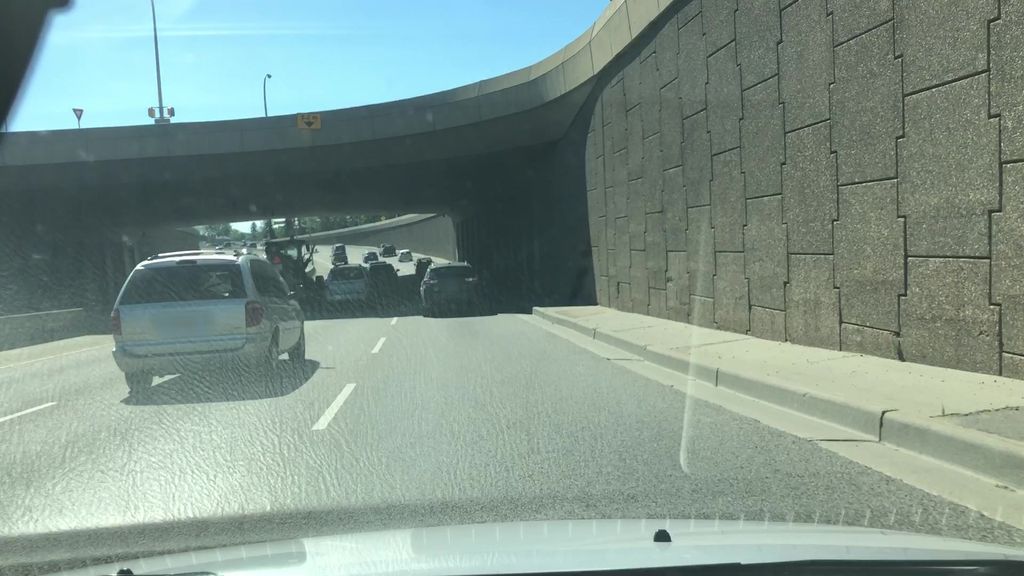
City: edmonton